Interaction volume radius: 5 \u00c5
Interaction volume height: 15 \u00c5
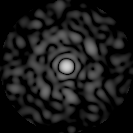
Disorder parameter: 0.803